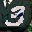
Label: 3